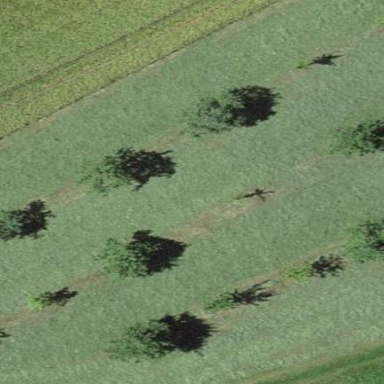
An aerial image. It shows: Orchard.